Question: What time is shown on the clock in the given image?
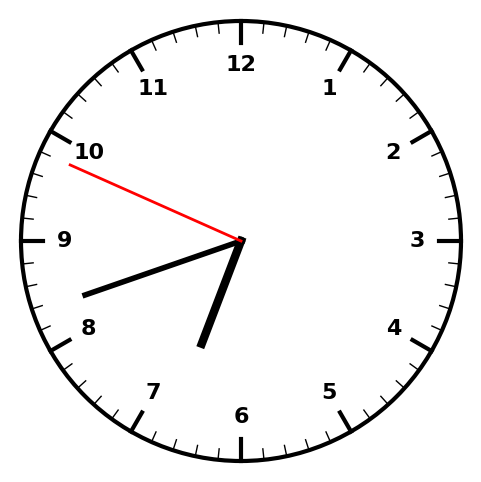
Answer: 06:41:49